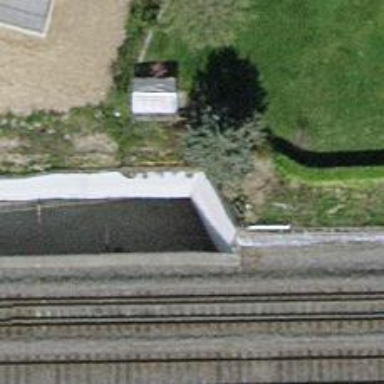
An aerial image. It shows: Retaining wall made of concrete.